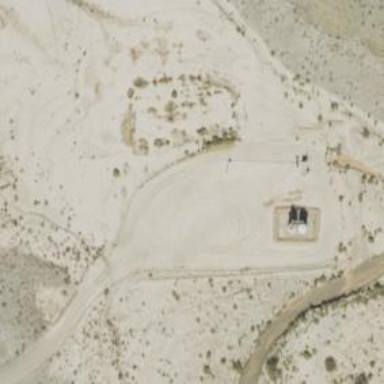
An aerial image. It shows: Petroleum well.